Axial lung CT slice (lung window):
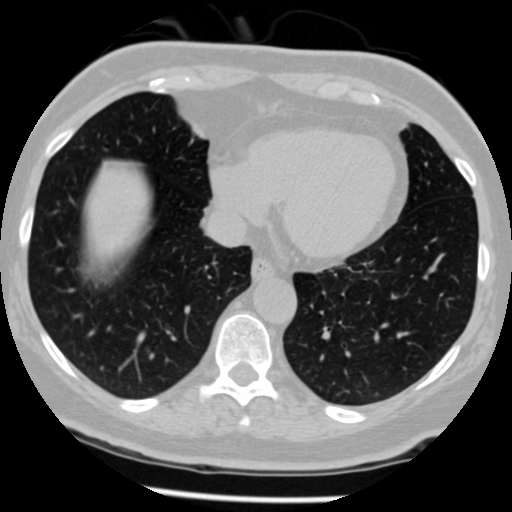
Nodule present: no